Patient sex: M
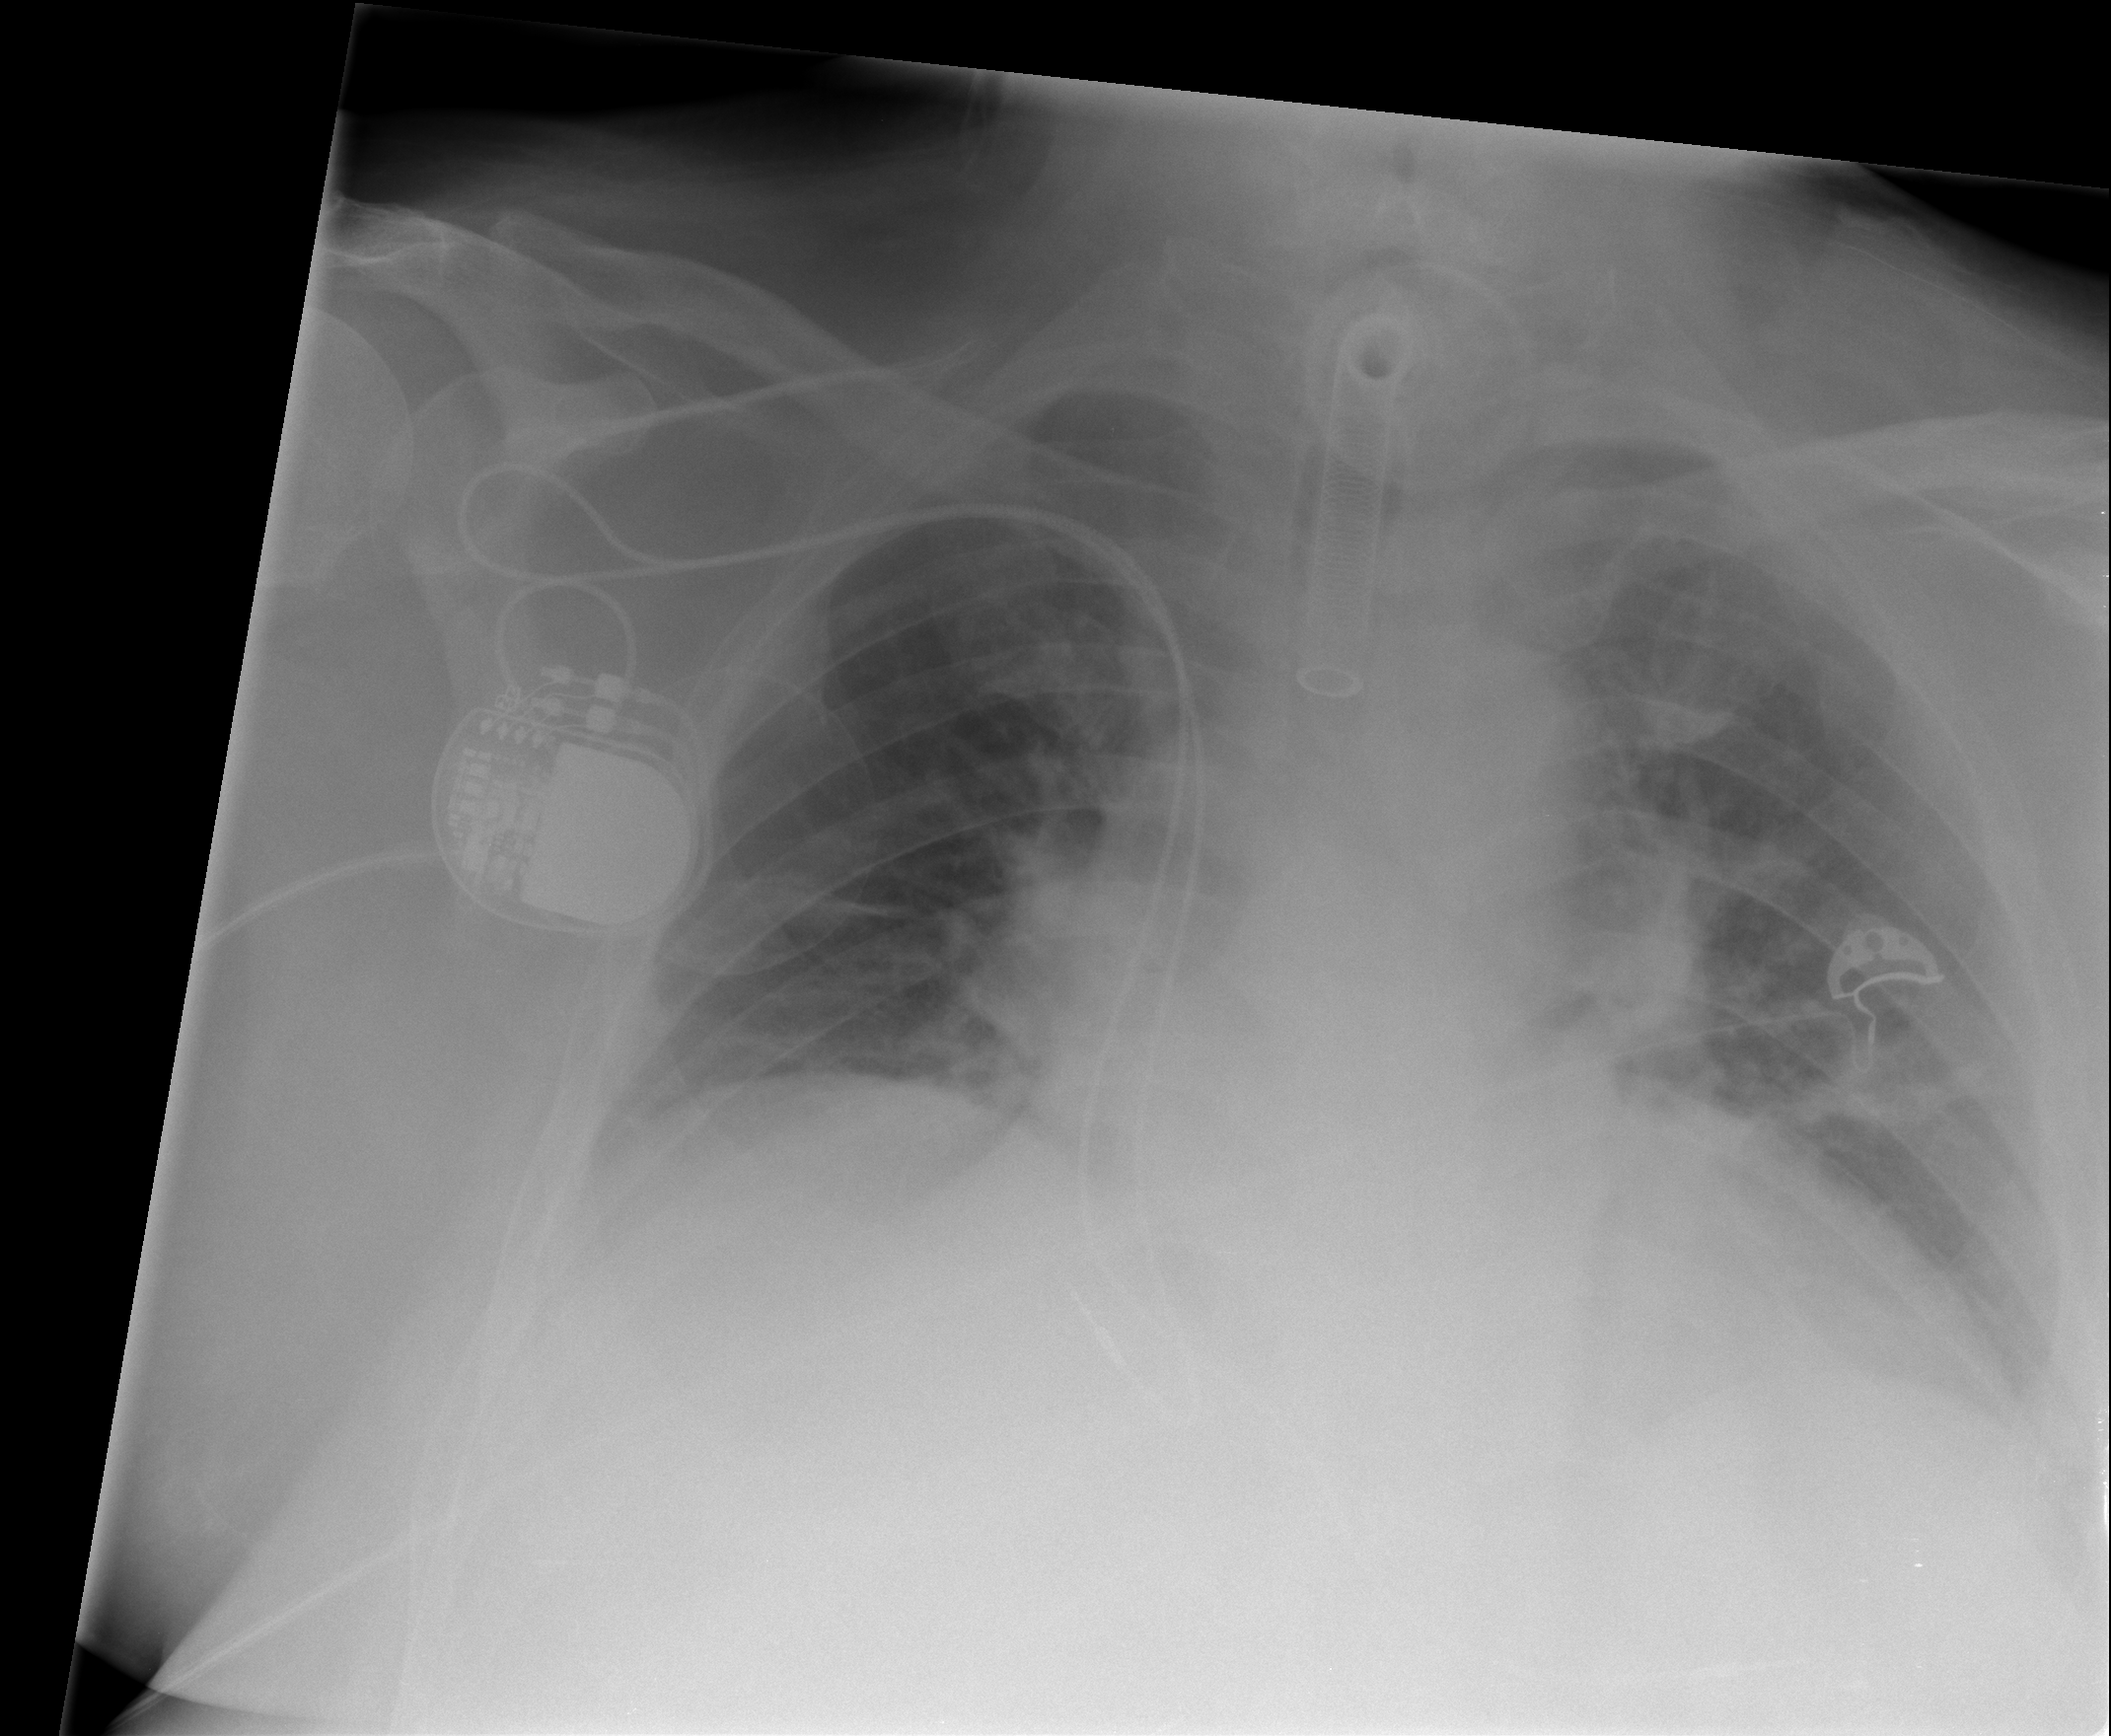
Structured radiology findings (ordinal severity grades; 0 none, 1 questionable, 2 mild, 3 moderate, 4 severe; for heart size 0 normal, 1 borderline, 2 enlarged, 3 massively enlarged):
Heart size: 2
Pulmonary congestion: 2
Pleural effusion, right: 2
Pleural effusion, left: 2
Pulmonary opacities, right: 1
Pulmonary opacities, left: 1
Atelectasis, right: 2
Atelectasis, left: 2